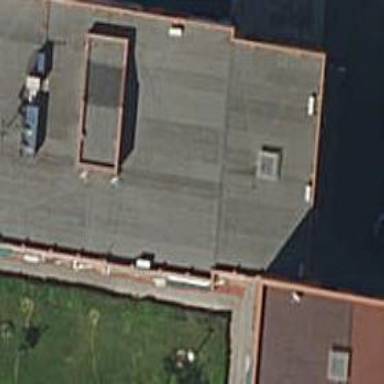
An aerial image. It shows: Kindergarten.